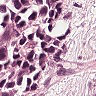
Metastatic tissue present: yes